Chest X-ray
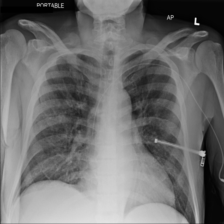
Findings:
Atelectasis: negative
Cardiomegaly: negative
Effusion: negative
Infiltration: negative
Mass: negative
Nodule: negative
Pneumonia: negative
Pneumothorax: negative
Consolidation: negative
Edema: negative
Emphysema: negative
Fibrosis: negative
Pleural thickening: negative
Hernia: negative